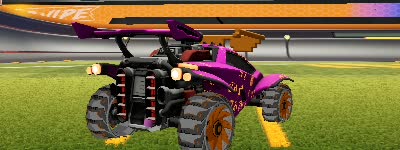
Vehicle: octane